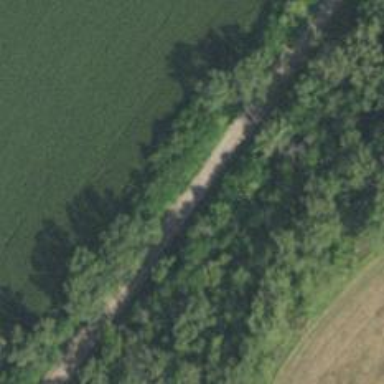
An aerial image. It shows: Railway track.